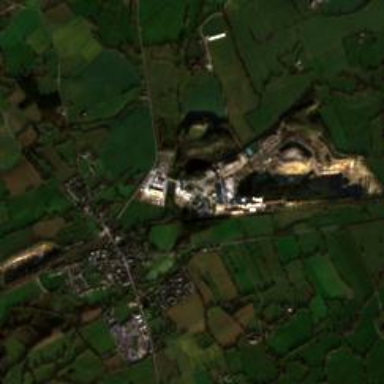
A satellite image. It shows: Quarry area.